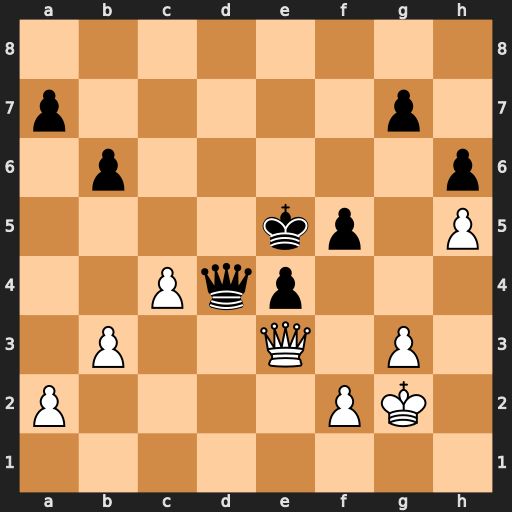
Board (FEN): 8/p5p1/1p5p/4kp1P/2Pqp3/1P2Q1P1/P4PK1/8
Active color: w
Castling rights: -
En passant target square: -
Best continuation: f4+ Kf6 Qxd4+